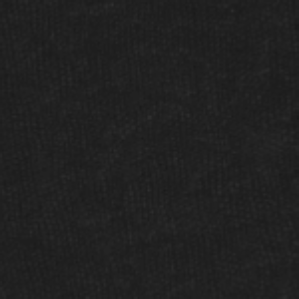
Label: frost